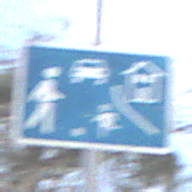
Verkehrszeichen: BeginnVerkehrsberuhigterBereich
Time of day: Midday
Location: Outdoor (RoadRail)
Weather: PartlyCloudy
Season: NotSpecified
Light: Natural